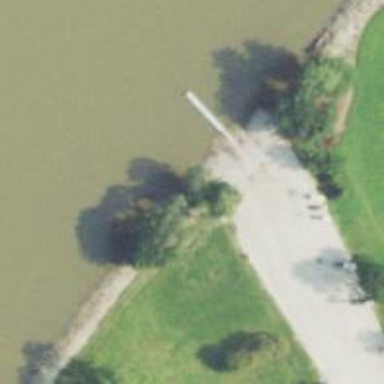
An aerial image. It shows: Slipway on leisure land.